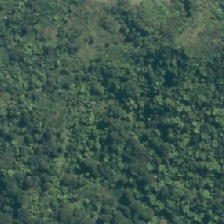
Land cover: manuka_kanuka